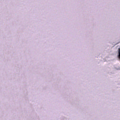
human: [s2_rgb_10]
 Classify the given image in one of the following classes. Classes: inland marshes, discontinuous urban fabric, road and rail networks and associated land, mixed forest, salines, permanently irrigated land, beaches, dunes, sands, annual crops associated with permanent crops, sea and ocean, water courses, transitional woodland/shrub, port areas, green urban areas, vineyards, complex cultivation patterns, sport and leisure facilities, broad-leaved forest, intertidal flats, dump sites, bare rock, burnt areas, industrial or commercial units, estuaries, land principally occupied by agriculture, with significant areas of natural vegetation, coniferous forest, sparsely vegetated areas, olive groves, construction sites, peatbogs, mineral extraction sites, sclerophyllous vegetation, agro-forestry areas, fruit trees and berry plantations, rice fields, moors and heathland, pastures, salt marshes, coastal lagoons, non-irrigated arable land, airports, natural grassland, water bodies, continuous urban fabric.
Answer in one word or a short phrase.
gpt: sea and ocean